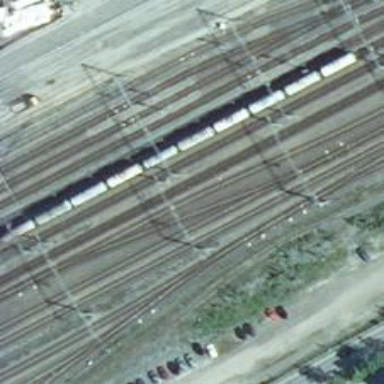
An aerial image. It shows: Railway signal.